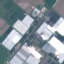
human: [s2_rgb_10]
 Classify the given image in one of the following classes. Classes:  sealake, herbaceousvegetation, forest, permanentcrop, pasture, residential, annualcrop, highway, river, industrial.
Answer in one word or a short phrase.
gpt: Industrial